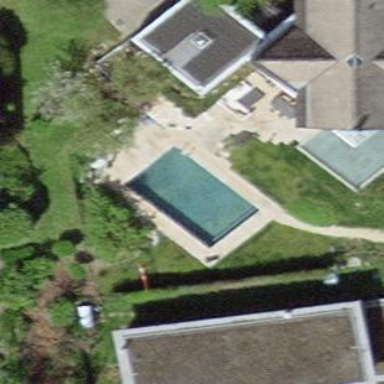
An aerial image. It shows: Swimming pool located in leisure land.